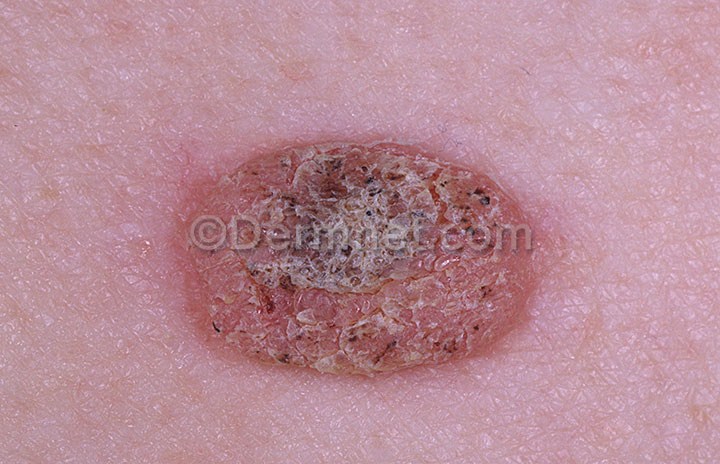
Disease: Seborrheic Keratoses and other Benign Tumors